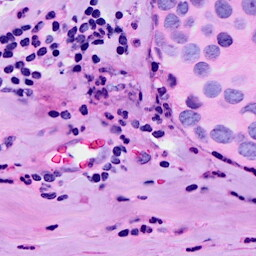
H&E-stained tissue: Breast